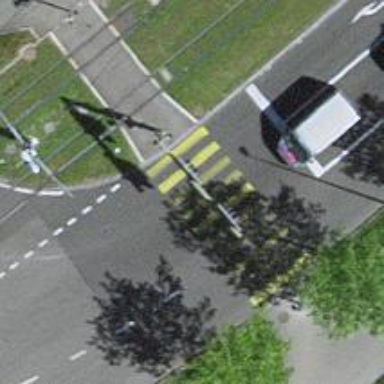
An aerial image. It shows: Road with traffic signals at crossing.